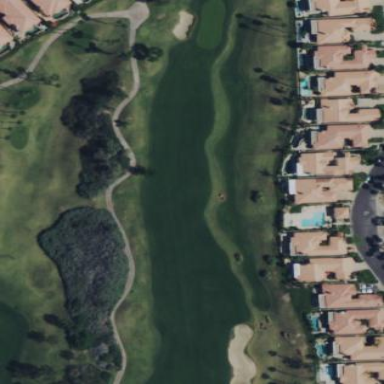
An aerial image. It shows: Golf fairway surrounded by grass.